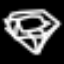
Label: diamond